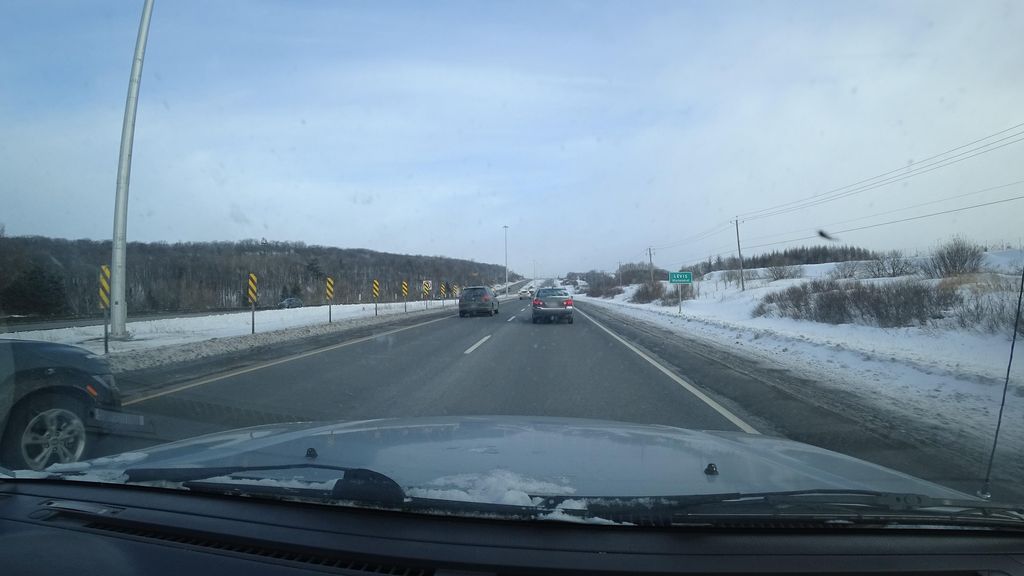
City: quebec_city